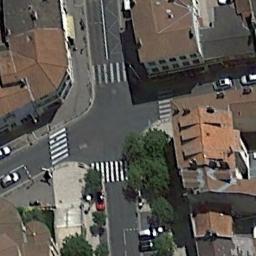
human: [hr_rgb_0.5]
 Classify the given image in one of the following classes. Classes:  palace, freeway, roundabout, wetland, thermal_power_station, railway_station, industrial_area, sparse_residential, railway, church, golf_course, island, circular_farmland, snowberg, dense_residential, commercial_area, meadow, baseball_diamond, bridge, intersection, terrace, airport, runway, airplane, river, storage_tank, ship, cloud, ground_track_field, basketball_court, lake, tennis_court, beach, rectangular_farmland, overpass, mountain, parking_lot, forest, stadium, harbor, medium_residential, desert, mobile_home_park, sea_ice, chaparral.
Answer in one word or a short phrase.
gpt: intersection